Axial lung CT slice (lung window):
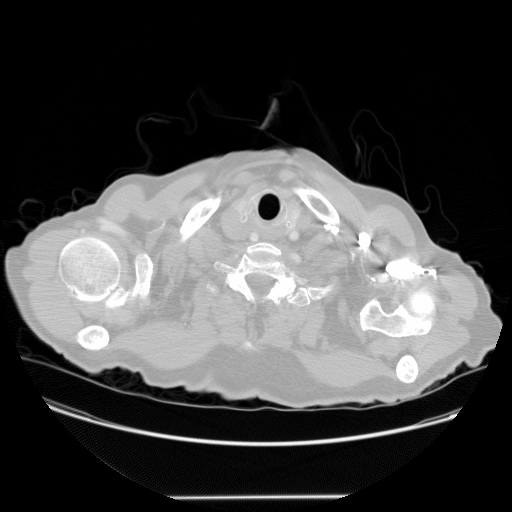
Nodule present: no